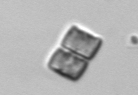
Label: Bacillariophyceae_morphotype1